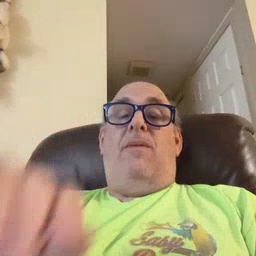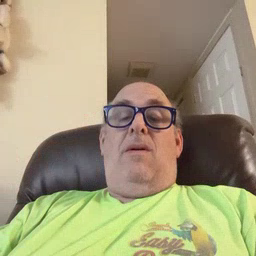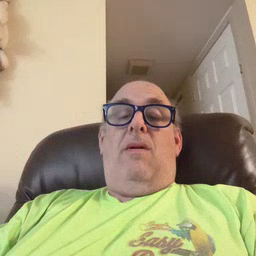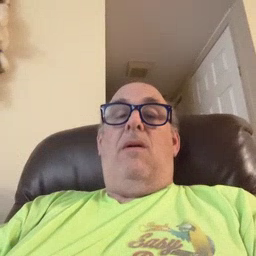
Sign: bye